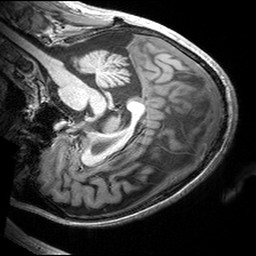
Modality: T1w
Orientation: sagittal
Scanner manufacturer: siemens
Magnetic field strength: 3 T
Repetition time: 2.53 s
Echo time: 0.00299 s